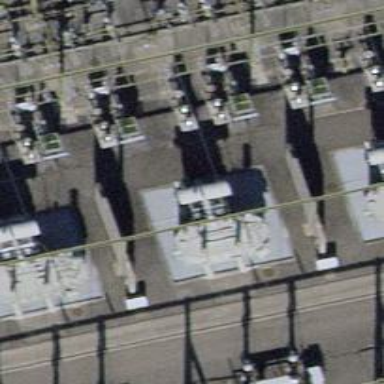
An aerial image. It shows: Outdoor traction transformer.